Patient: sex M, age 67
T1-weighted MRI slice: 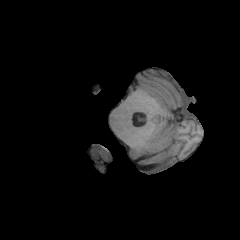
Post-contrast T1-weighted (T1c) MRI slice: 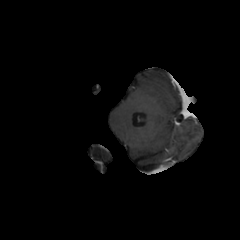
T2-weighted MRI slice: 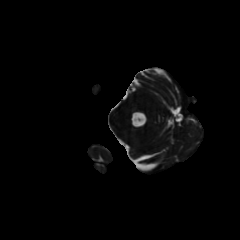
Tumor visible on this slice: no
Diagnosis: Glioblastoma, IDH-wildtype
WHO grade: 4